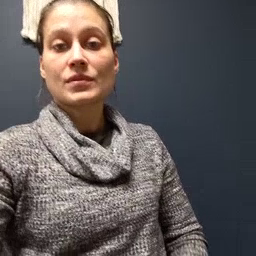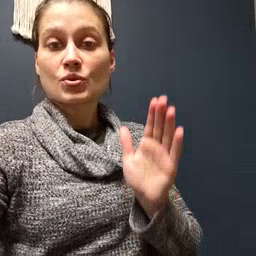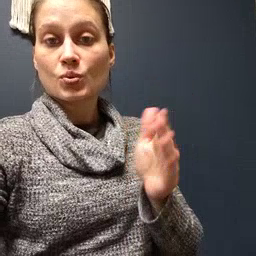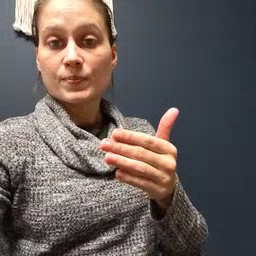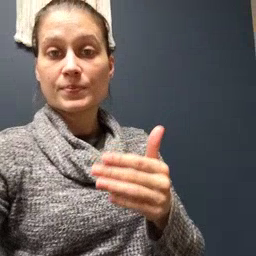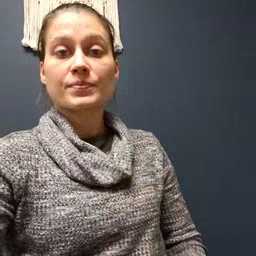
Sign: room